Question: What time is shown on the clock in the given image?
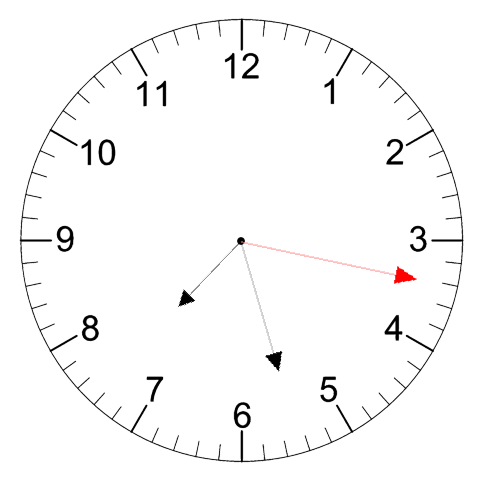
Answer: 07:27:17